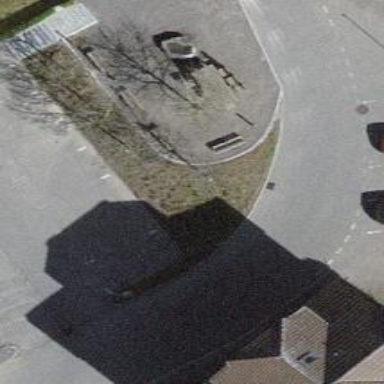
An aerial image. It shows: Bench for seating.